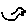
Label: bird